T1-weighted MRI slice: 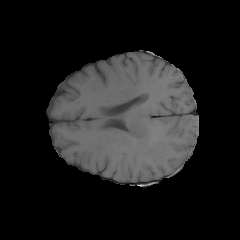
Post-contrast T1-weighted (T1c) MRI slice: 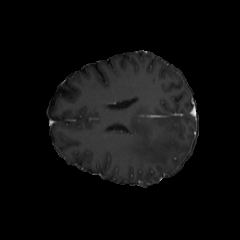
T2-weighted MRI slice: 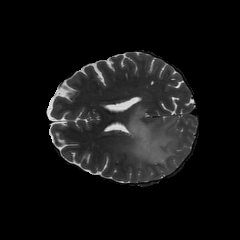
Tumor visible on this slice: yes